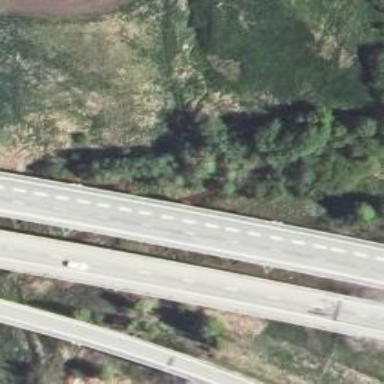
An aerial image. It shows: Bridge over motorway.